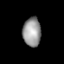
Tissue: lung
Cell type: Smooth muscle cells
Senescence score: 0.5873
Nuclear area (px): 510
Mean DAPI intensity: 152.59